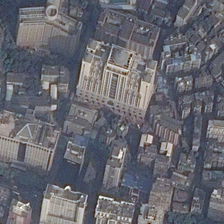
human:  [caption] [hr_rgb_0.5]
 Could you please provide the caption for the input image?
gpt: many tall buildings and some green trees are in a commercial area .

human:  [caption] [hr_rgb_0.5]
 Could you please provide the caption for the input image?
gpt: many tall buildings and some green trees are in a commercial area .

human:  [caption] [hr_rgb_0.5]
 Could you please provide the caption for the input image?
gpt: many tall buildings and some green trees are in a commercial area .

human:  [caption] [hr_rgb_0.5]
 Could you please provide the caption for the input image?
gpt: many tall buildings and some green trees are in a commercial area .

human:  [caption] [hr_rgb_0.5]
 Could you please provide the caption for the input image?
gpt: many tall buildings and some green trees are in a commercial area .